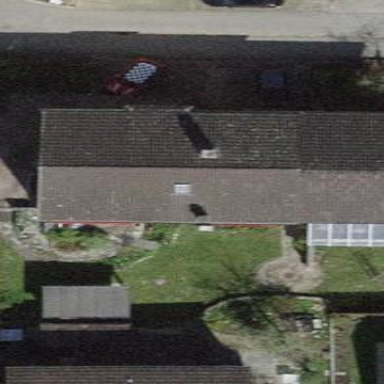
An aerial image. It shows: Building with tile roof.